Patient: sex M, age 54
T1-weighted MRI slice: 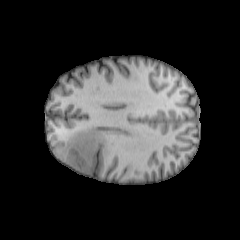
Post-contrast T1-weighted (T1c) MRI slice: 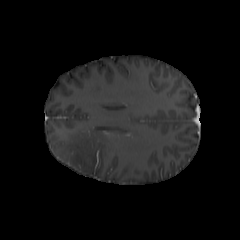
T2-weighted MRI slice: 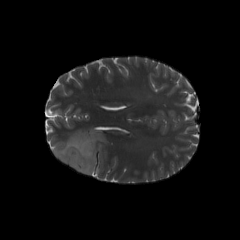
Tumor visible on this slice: yes
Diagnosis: Astrocytoma, IDH-wildtype
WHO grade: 3